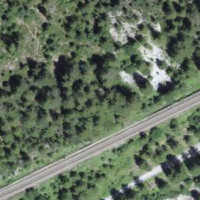
EUNIS habitat code: 45
Species observed at this site:
Epipactis atrorubens